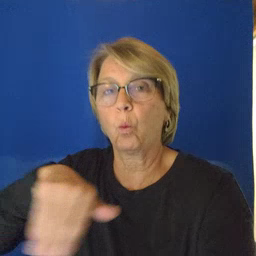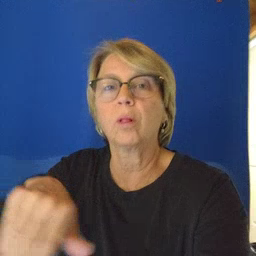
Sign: pool